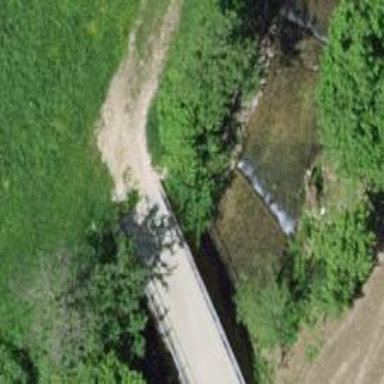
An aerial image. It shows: Gravel track on bridge with grade 2 track type.